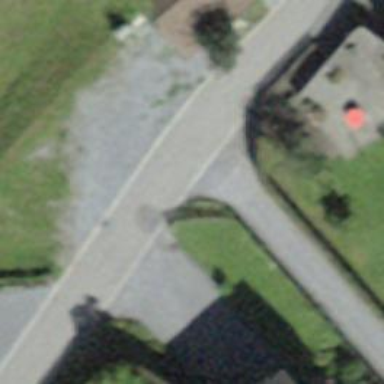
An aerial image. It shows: Asphalt road in residential area.